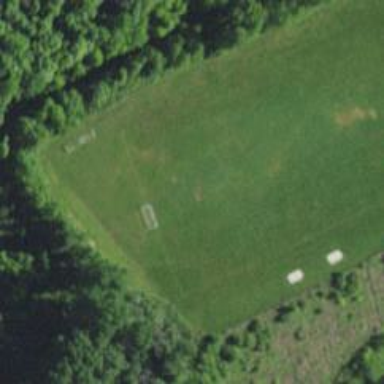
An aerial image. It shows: Soccer pitch designated for leisure and sports activities.